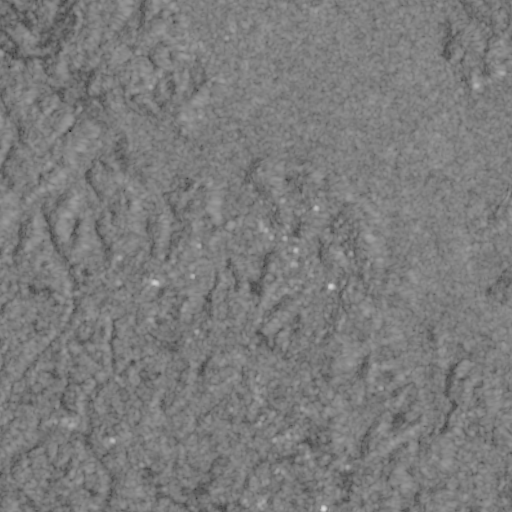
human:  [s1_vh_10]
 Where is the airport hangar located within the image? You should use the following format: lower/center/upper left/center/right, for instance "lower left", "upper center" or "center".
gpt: The airport hangar is located in the upper left of the image.
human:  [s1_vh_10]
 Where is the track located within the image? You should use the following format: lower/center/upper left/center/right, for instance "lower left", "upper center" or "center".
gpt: The track is located in the lower center of the image.
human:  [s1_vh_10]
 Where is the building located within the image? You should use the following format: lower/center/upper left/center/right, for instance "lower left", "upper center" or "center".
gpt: There is no building in the image.

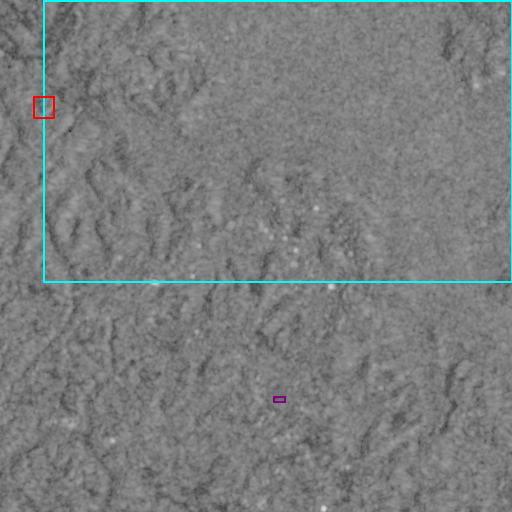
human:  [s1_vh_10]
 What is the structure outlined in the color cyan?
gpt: The structure outlined in cyan is a crop field.
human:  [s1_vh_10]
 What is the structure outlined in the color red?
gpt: The structure outlined in red is a park.
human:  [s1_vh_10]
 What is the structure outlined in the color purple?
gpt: The structure outlined in purple is a track.
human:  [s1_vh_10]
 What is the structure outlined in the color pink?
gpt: There is no pink outline.